Field crop: maize
Growth stage: 1
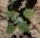
Species: chenopodium